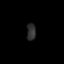
Tissue: prostate
Cell type: Myeloid cells
Senescence score: 0.1858
Nuclear area (px): 147
Mean DAPI intensity: 47.095